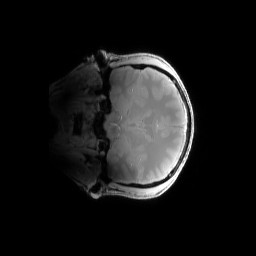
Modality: PDw
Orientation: coronal
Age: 30
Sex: male
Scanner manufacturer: siemens
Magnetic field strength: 6.98 T
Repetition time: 1.3 s
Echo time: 0.00231 s